Interaction volume radius: 5 \u00c5
Interaction volume height: 30 \u00c5
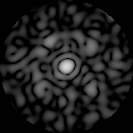
Disorder parameter: 0.7041